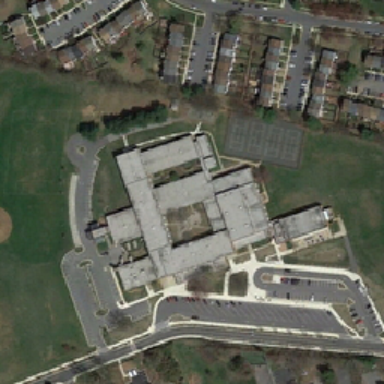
A large building is close to four tennis courts and two baseball fields .